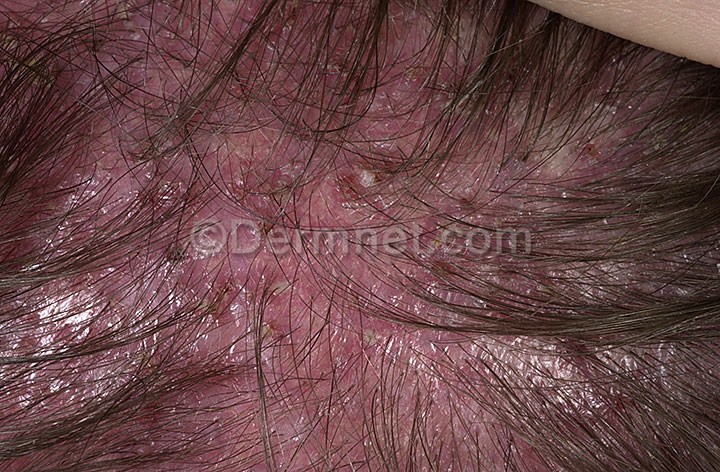
Disease: Hair Loss Photos Alopecia and other Hair Diseases